A scalogram of one vibration snapshot from a rotating bearing is shown, computed with a continuous wavelet transform. Determine the bearing's health state. Answer with exactly one of: normal, inner_race, outer_race, ball.
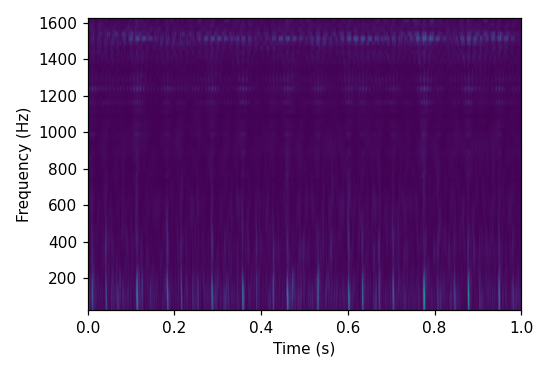
Answer: inner_race